Interaction volume radius: 10 \u00c5
Interaction volume height: 25 \u00c5
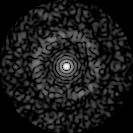
Disorder parameter: 0.8117